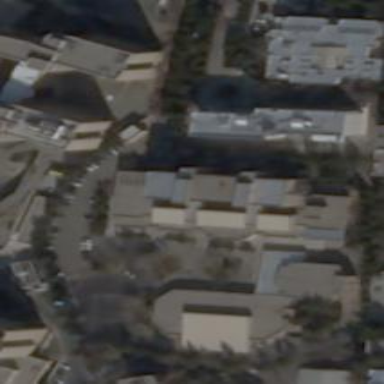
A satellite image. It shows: University.